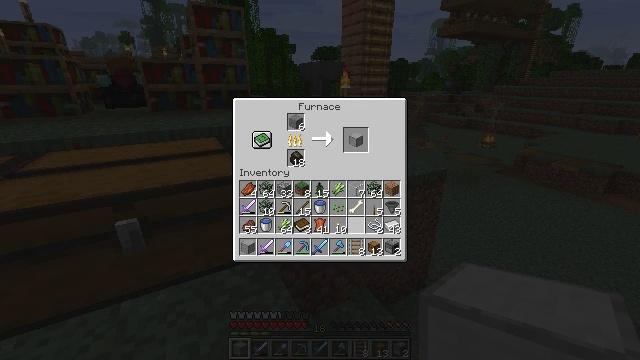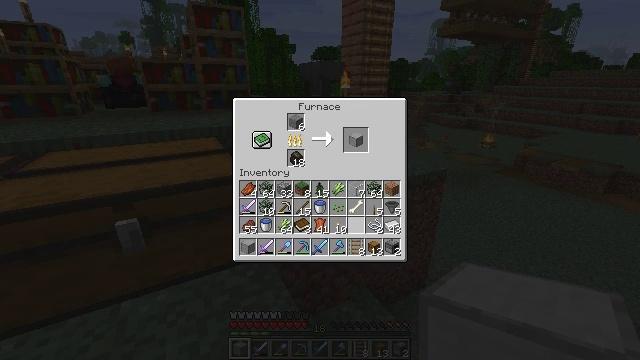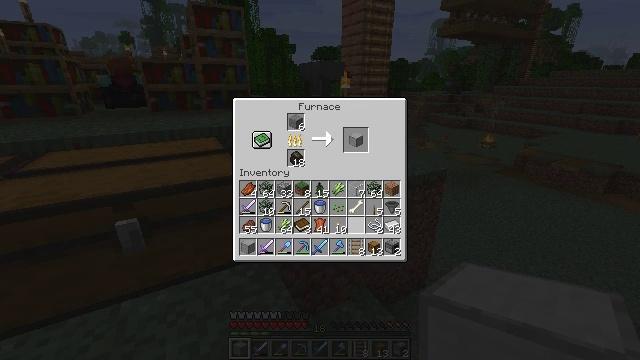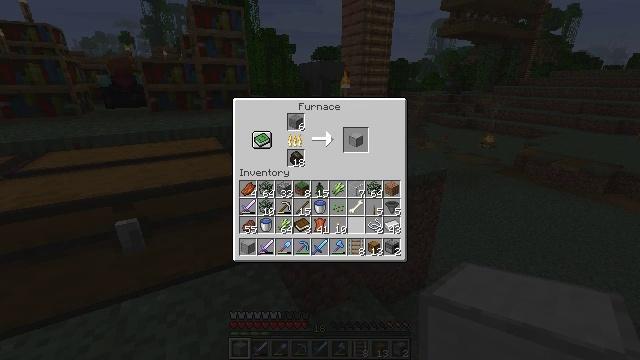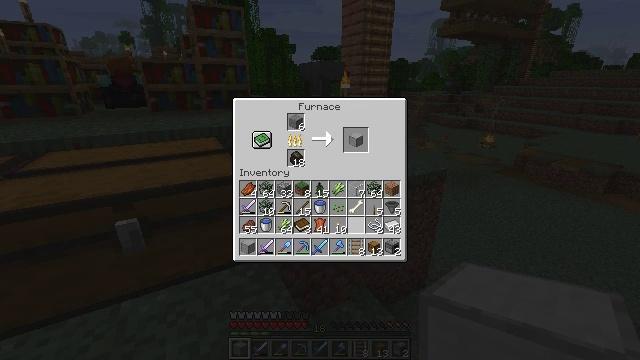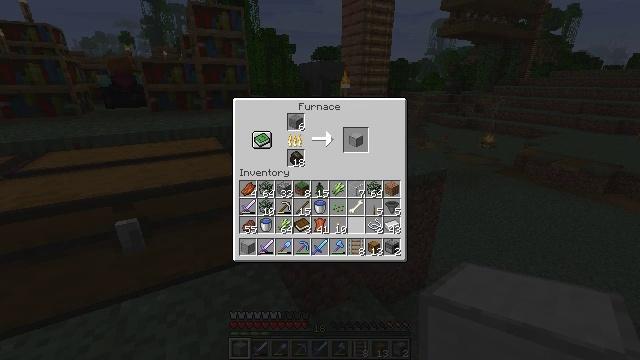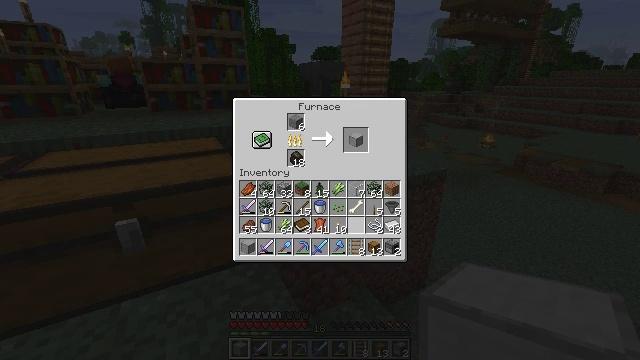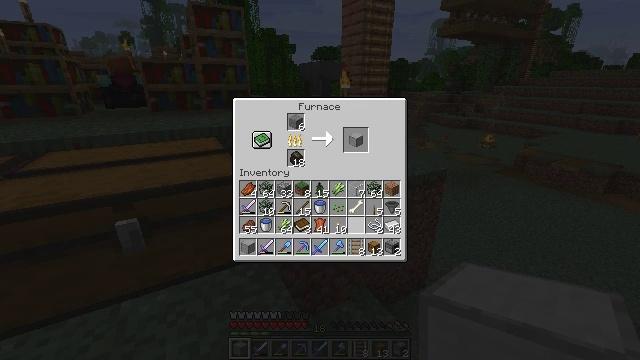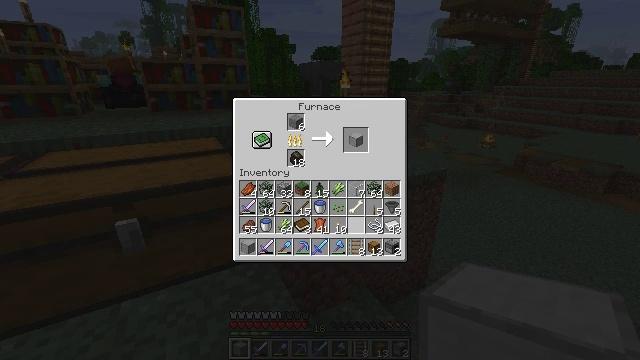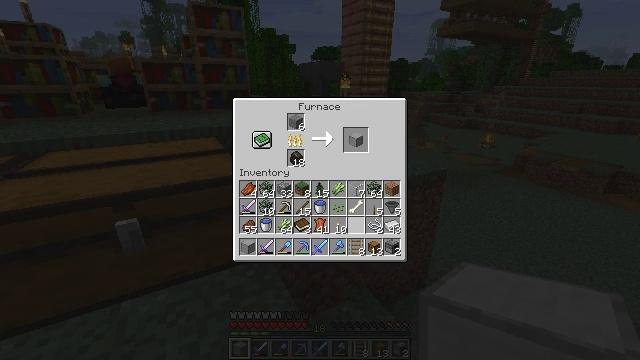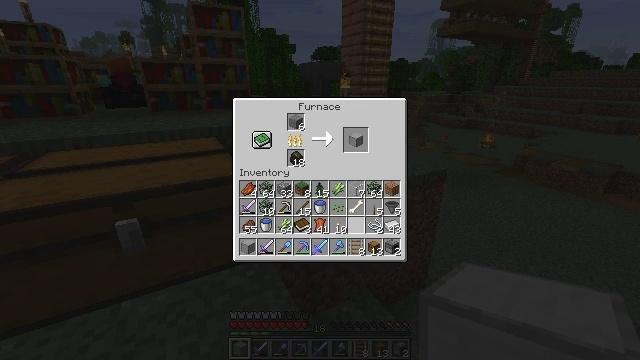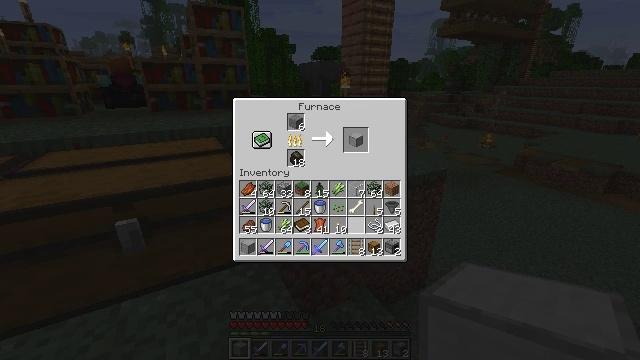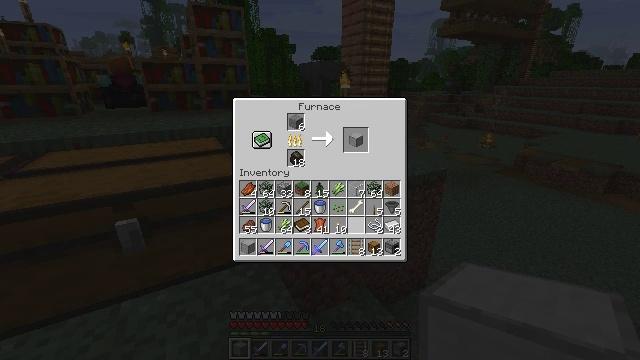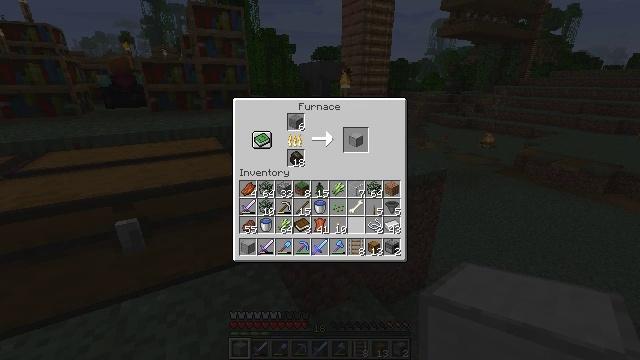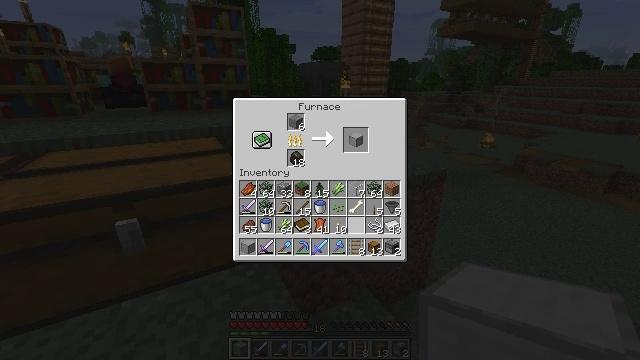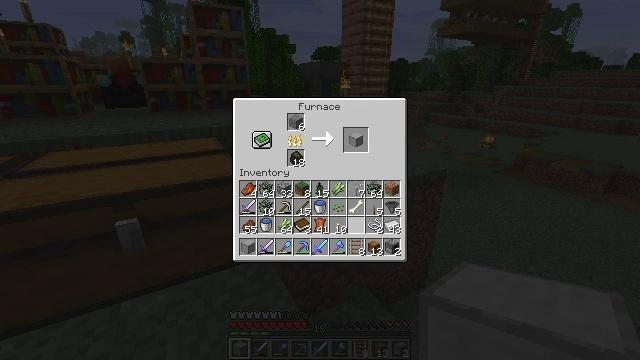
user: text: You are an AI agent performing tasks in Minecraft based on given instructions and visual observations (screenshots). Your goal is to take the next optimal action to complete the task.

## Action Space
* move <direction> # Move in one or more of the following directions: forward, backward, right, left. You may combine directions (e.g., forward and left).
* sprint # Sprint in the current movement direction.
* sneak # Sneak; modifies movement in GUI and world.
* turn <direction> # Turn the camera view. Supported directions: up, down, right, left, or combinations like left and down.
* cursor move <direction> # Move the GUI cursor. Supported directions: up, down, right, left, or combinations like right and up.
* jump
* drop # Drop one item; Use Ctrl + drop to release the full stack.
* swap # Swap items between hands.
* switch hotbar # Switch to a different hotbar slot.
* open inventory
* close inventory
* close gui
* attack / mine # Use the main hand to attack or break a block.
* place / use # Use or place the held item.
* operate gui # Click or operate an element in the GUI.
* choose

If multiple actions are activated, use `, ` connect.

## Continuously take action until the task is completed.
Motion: motion action
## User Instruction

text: Use the furnace to smelt stone into smooth stone.
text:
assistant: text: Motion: no_op
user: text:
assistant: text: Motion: no_op
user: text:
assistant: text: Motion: no_op
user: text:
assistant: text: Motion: no_op
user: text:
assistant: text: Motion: no_op
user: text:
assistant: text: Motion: no_op
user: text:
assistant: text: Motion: no_op
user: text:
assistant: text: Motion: no_op
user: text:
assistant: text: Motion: no_op
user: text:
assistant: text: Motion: no_op
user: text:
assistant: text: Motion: no_op
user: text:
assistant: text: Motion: no_op
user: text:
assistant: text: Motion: no_op
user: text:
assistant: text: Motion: no_op
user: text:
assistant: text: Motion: no_op
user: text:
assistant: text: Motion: no_op
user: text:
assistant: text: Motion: no_op
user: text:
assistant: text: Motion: no_op
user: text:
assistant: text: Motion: no_op
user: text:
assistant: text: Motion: no_op
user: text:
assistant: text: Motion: no_op
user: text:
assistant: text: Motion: no_op
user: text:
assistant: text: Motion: no_op
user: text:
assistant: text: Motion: no_op
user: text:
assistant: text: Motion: no_op
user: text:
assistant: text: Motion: no_op
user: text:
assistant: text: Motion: no_op
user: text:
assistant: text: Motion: no_op
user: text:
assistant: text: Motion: no_op
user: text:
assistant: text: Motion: no_op